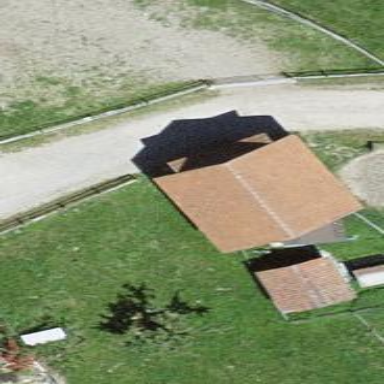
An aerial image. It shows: Barn.